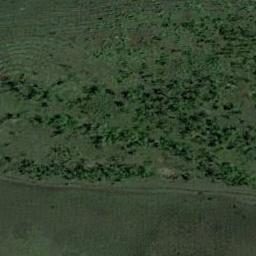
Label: meadow